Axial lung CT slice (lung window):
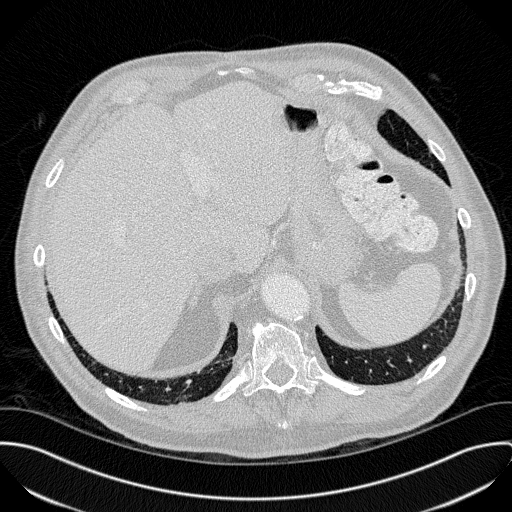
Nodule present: no